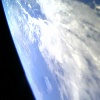
Label: cloud